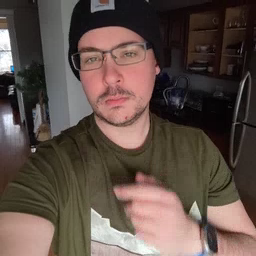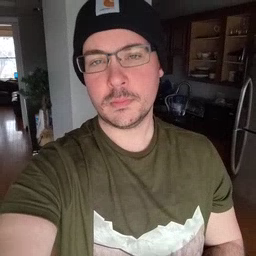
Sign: feet